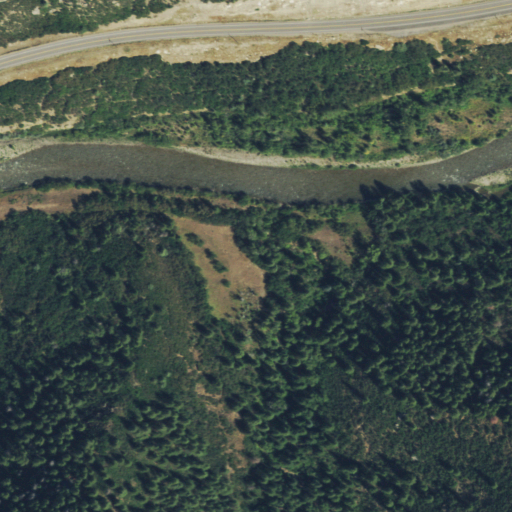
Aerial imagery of valley in Colorado named Raven Gulch containing deciduous forest, woody wetlands, evergreen forest, shrub, open development, open water, mixed forest, herbaceous wetlands, and low intensity development